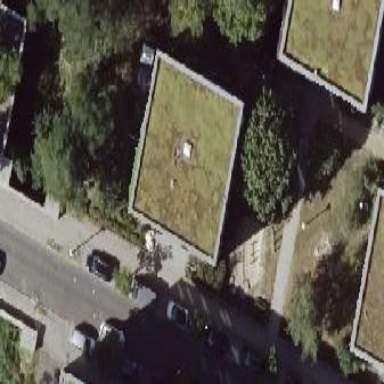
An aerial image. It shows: Building with apartments and flat roof.